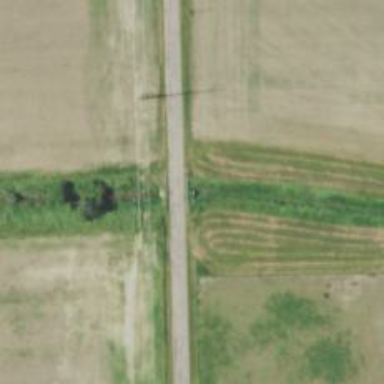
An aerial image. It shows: Culvert tunnel.